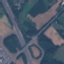
Land use / land cover class: Highway